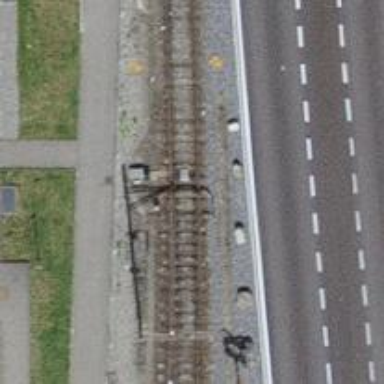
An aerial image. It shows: Railway switch.